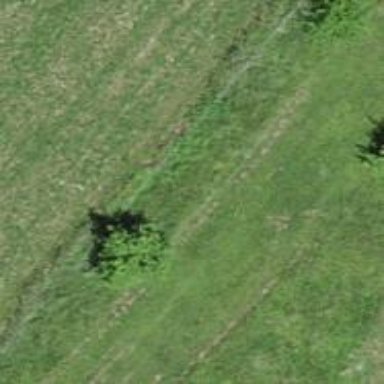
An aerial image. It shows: Single tag "natural: tree."